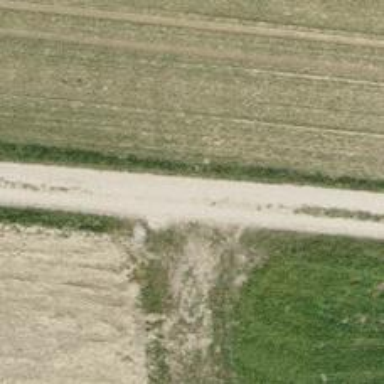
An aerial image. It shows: Track with grade3 tracktype.